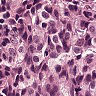
Metastatic tissue present: yes